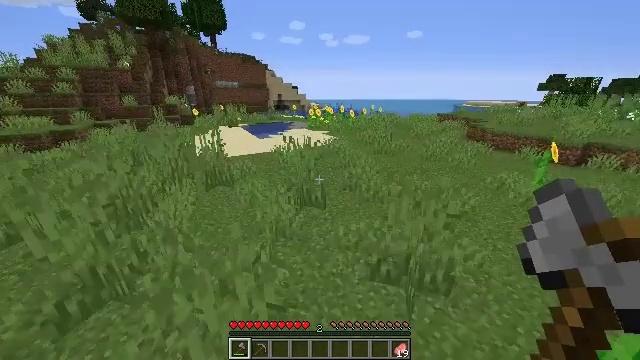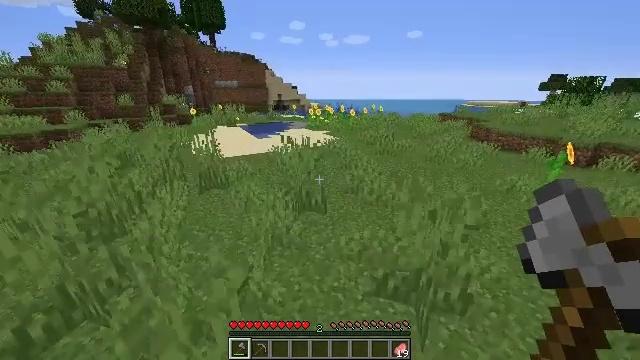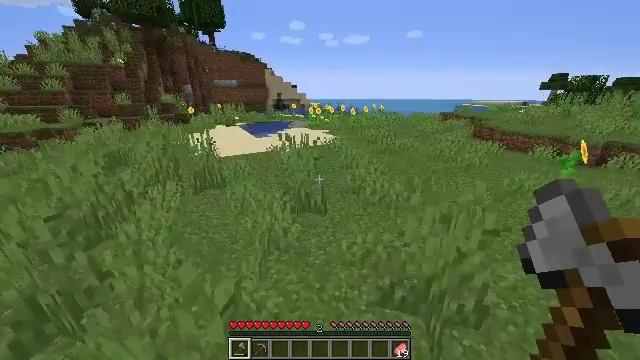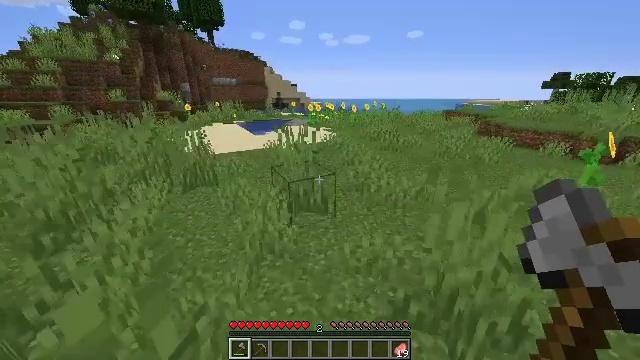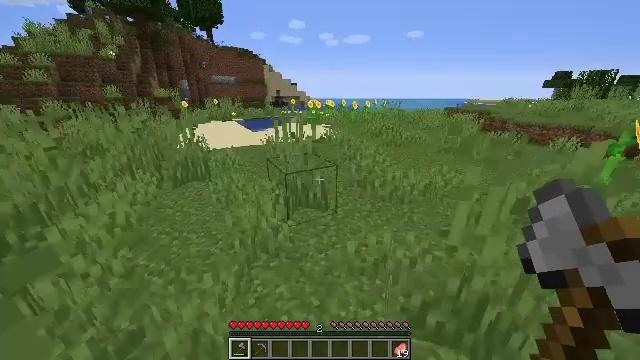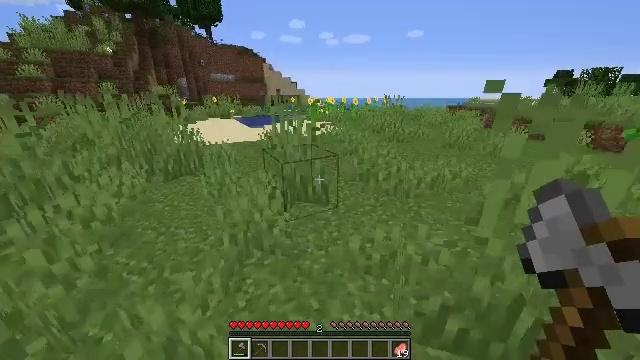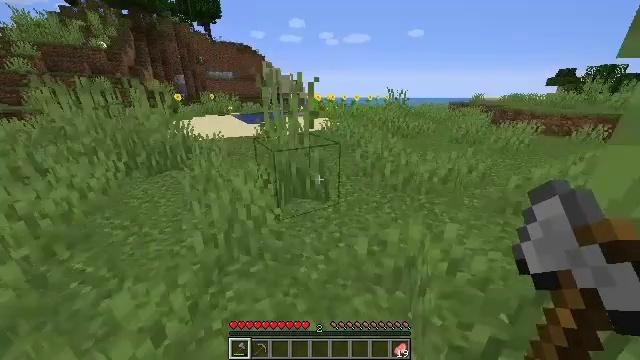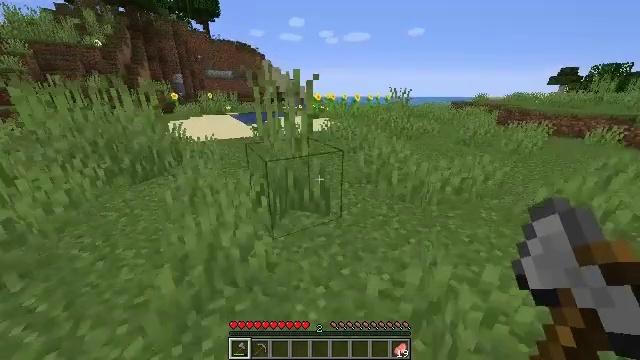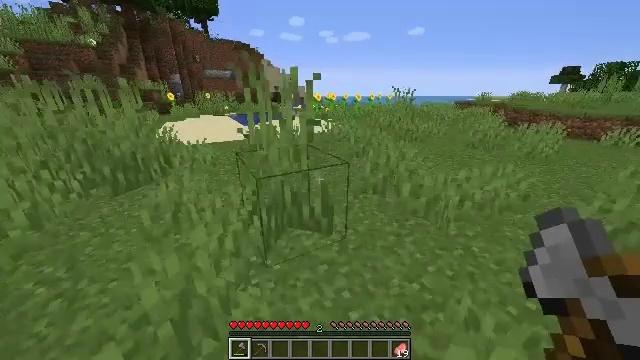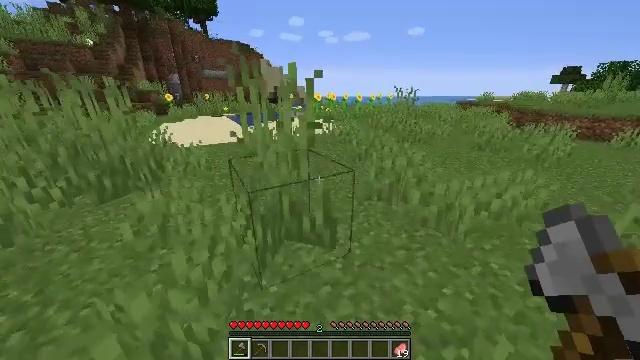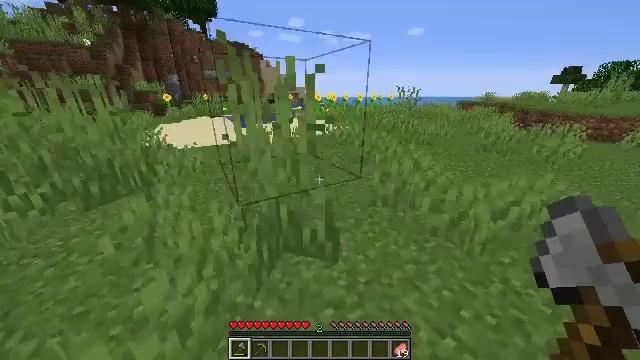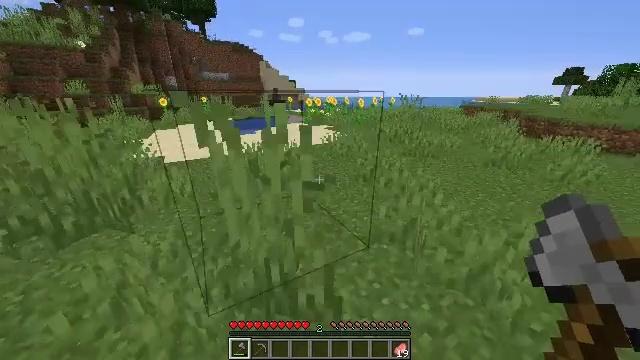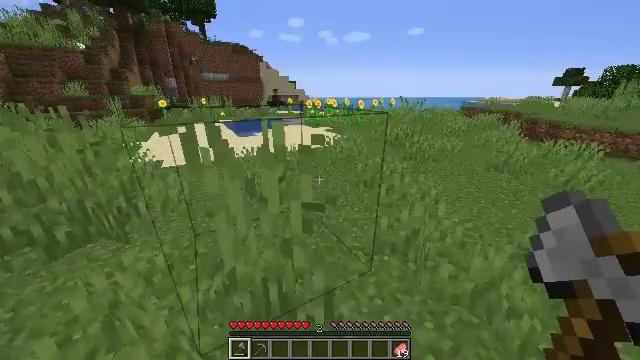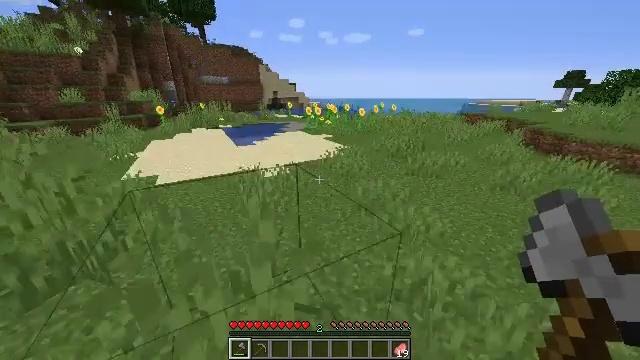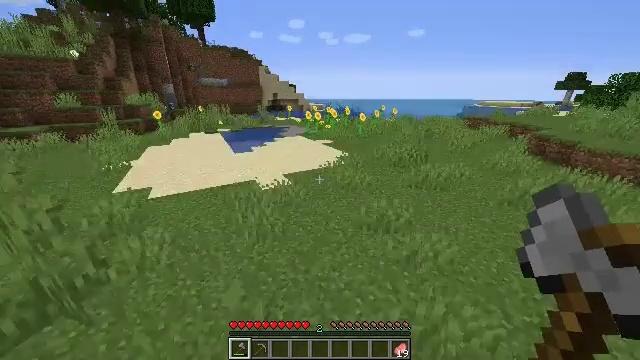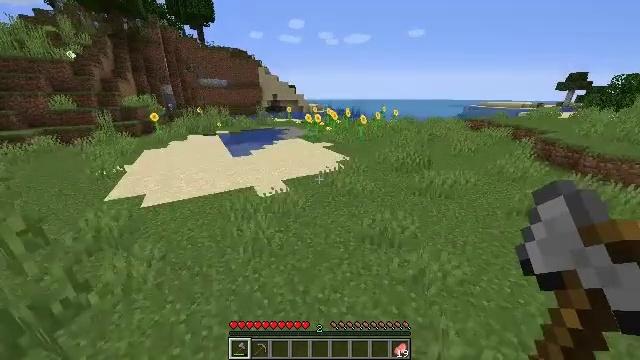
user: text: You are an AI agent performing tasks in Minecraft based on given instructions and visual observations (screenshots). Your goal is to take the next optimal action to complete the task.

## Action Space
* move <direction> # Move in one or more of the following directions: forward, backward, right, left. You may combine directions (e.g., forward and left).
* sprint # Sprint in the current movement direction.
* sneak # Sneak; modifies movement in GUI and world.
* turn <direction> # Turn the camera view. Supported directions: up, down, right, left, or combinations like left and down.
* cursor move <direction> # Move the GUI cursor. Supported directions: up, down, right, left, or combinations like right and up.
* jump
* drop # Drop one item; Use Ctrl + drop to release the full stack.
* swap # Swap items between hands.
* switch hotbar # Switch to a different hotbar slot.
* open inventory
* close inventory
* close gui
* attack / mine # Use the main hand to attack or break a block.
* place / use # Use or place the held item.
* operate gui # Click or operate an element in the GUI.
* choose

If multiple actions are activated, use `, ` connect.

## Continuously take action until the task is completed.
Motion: motion action
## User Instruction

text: Collect iron ore blocks.
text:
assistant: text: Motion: move forward, sprint
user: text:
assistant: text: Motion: move forward, sprint
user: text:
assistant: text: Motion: move forward, sprint
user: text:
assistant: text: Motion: move forward, sprint
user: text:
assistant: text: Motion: move forward, sprint
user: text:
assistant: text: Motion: move forward, sprint
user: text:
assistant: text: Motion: move forward, sprint
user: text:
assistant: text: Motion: move forward, sprint
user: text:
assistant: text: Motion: move forward, sprint
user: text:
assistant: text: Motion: move forward, sprint
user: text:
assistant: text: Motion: move forward, sprint, jump
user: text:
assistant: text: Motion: move forward, sprint, jump
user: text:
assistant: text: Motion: move forward, sprint, jump
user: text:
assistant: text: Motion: move forward, sprint, jump
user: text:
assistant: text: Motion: move forward, sprint
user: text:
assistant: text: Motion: move forward, sprint
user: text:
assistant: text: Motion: move forward, sprint
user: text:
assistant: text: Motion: move forward, sprint
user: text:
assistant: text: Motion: move forward, sprint
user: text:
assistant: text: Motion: move forward, sprint
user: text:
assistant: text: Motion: move forward, sprint
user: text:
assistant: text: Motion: move forward, sprint, jump
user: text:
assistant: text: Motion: move forward, sprint, jump
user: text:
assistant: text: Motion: move forward, sprint, jump
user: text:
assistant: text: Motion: move forward, sprint, jump
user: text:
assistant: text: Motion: move forward, sprint, jump
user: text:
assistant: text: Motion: move forward, sprint, jump
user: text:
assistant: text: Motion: move forward, sprint, turn left
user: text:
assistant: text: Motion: move forward, sprint, turn left
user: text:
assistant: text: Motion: move forward, sprint, turn left